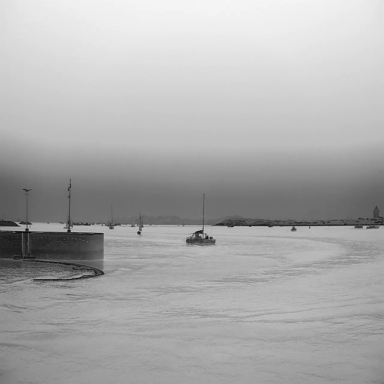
There are 15 objects shown in the infrared image, including ten bulk_carriers, and five sailboats.